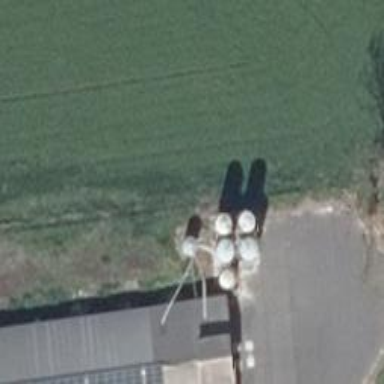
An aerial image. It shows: Silo.